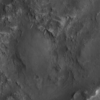
Label: not_dusty